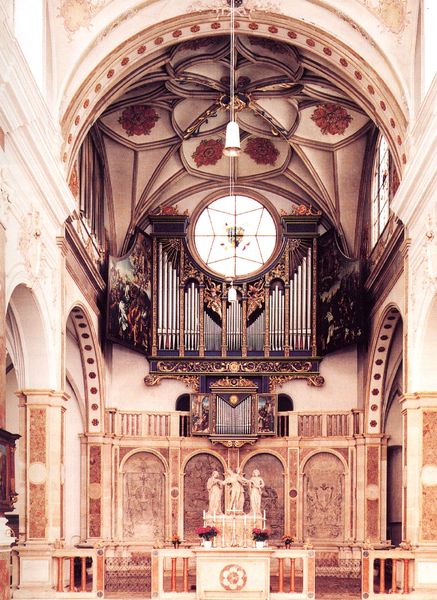
Titel: Augsburg, St. Anna, Fuggerkapelle
Standort: Augsburg, St. Anna, Fuggerkapelle (EU - D - B)
Schlagwörter: weiß, blumen, fenster, lampe, licht, marmor, säule, säulen, rot, muster, stein, kirche, gold, decke, gotik, renaissance, rund, engel, skulptur, bogen, saal, figuren, rundbogen, kuppel, pfeife, verzierung, kerzen, geländer, foto, bögen, gewölbe, glaube, torbogen, balustrade, dom, rippen, altar, arkaden, schlussstein, chorschranke, kirchenschiff, gesims, orgel, skulpturen, rosette, jesus, kreuzabnahme, kreuzigung, apsis, rundbögen, chor, fresko, pfeiffe, pfeifen, basilika, kriche, okulus, vierung, orgelpfeifen, absis, augsburg, fugger, netzgewölbe, evangeliar, kleine orgel, figger